Interaction volume radius: 5 \u00c5
Interaction volume height: 10 \u00c5
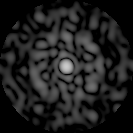
Disorder parameter: 0.807